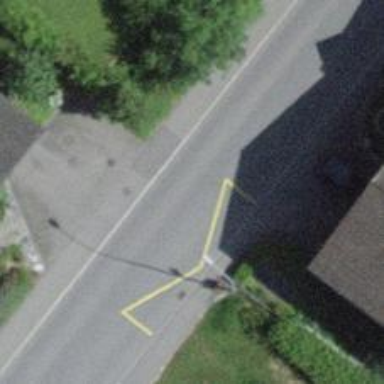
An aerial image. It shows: Public transport stop position.